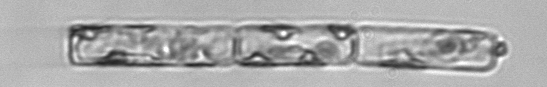
Label: Guinardia_delicatula